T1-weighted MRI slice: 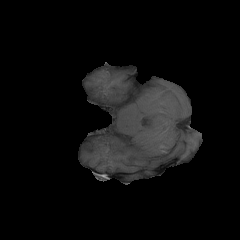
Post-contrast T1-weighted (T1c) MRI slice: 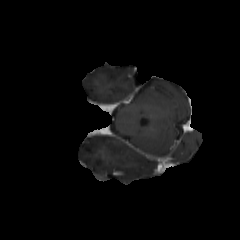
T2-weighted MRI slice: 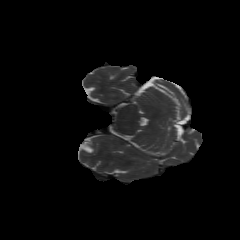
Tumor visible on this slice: no